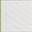
Piece: xx